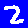
Digit: 2